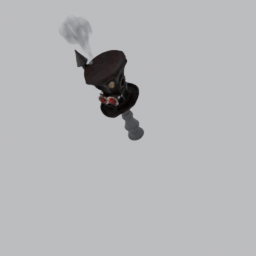
Label: people